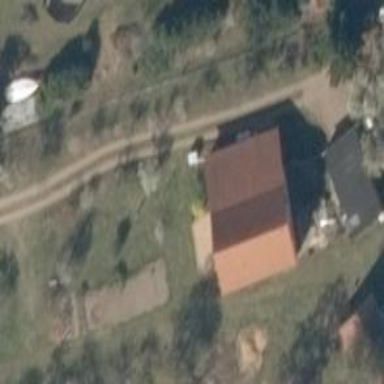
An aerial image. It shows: Simple and straightforward house.